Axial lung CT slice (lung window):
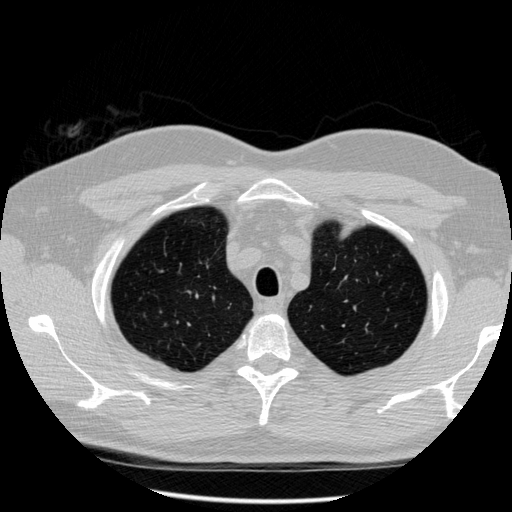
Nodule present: no